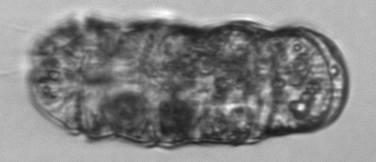
Label: Polykrikos